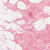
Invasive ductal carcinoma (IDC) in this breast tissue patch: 0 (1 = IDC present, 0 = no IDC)